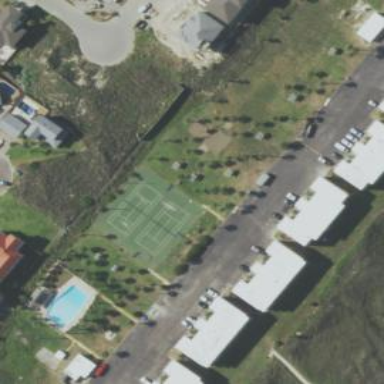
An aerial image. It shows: Tennis court on pitch.